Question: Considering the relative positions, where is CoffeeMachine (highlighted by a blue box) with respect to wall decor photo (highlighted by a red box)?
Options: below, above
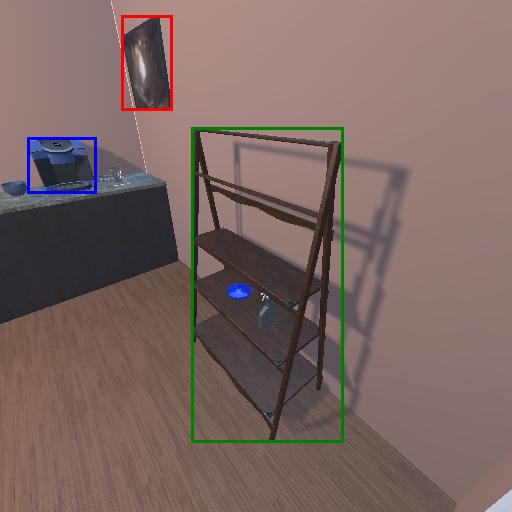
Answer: below